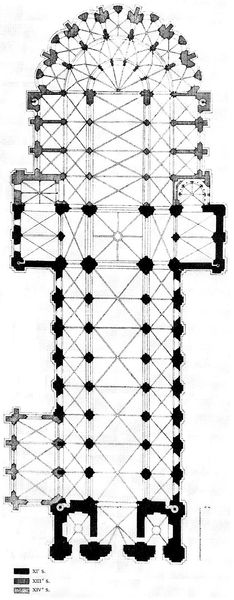
Titel: Saint-Étienne in Caen
Standort: Caen (EU - F)
Schlagwörter: weiß, fenster, schwarz, skizze, säulen, zeichnung, gebäude, haus, hochformat, architektur, kirche, gotik, turm, schiff, treppe, detail, gang, tusche, gewölbe, kreuz, dom, schwarzweiß, entwurf, münster, altar, hauptschiff, kathedrale, portal, karte, kirchenschiff, kreuzrippengewölbe, dreischiffig, kanzel, rippengewölbe, seitenschiff, altarraum, apsis, chor, plan, wendeltreppe, joch, schwar, legende, grundriss, nischen, architekt, zweiturmfassade, treppenturm, vorhalle, kapellen, seitenschiffe, vierung, vierungsturm, querschiff, maße, kathedralbau, absis, bauphasen, nebenschiff, umgangschor, don, gorik, tragende elemente, bauezichnung, türmne